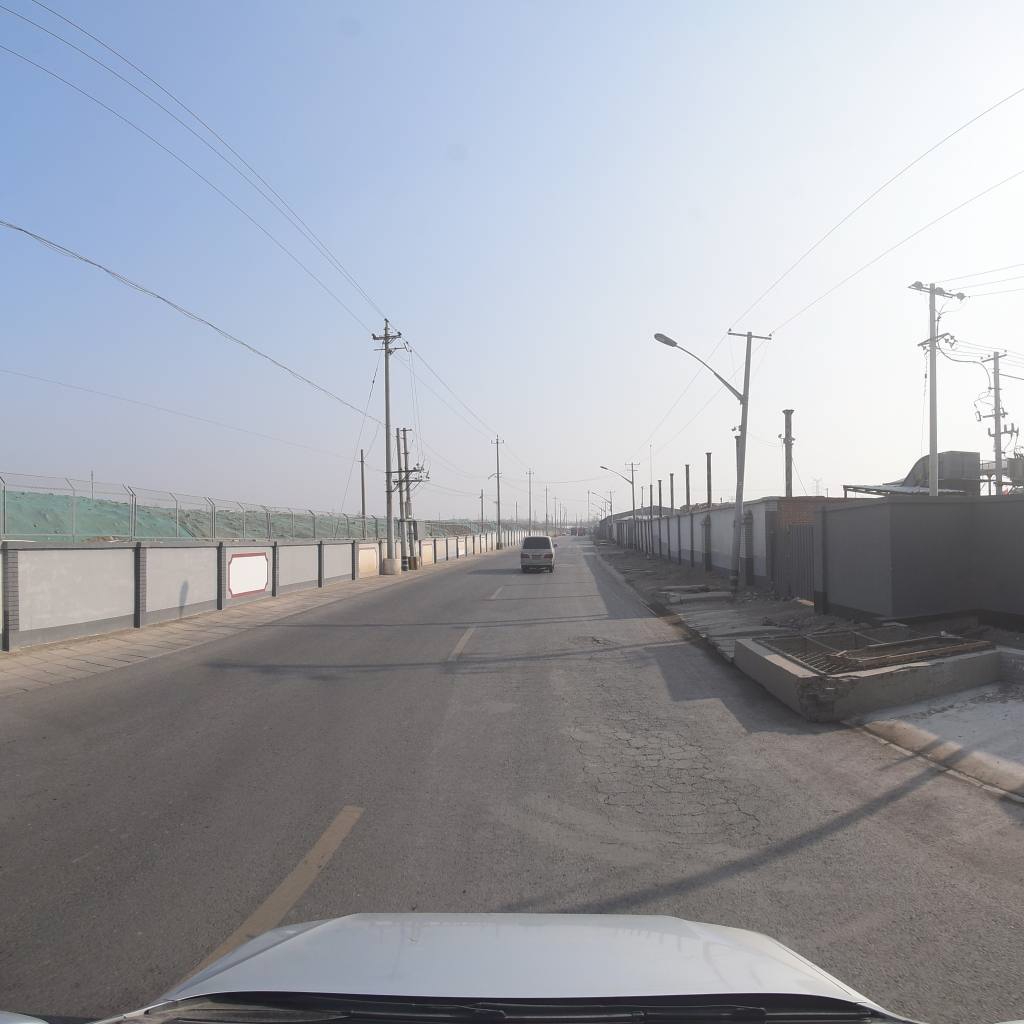
Region: Fengtai
Road damage annotations: alligator crack